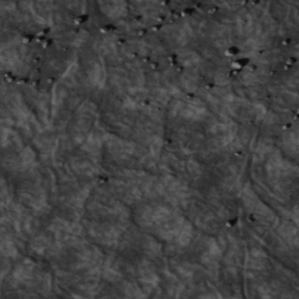
Label: non_frost